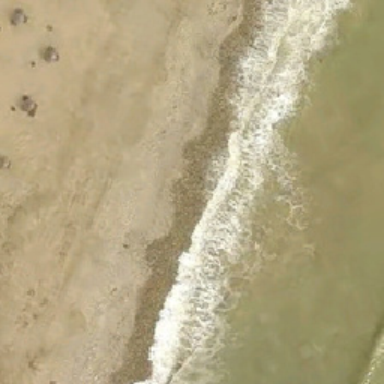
The sea was beating on the beach .